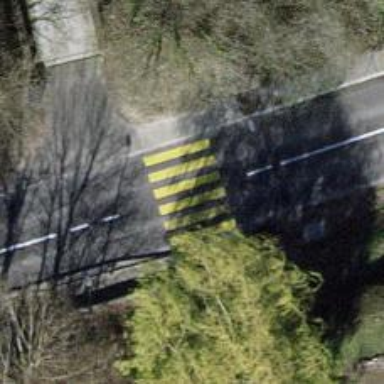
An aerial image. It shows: Marked crossing with zebra markings.